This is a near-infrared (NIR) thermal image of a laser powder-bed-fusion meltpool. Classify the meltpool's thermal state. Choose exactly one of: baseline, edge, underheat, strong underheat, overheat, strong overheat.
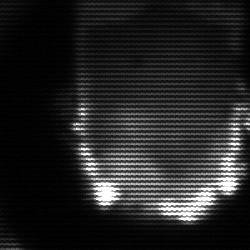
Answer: baseline